Question: I have downloaded the csharp grammar project from here <URL>, and it runs fine.
But when I add 'output=AST' to the grammar, I get a TON of errors:

I am admittedly new to ANTLR, so I am not sure how to proceed at this point. I would have assumed this type would have existed in the antlr csharp runtime dll, but obviously not. Has anyone come across this problem before?
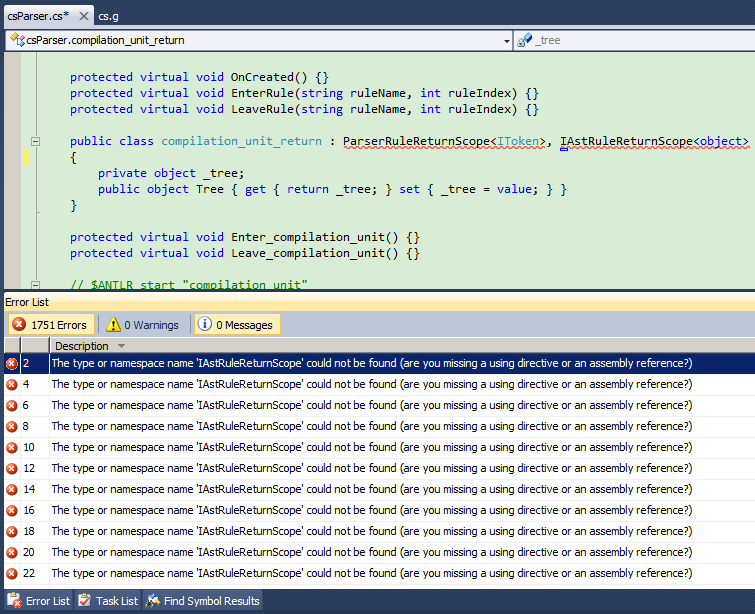
Answer: About a year ago I did a project with Antlr and ran into an issue where I got tons of errors. As odd as it sounds but by using an older runtime I got it to work. I think I used a dll that had been compiled for the 2.0 .Net Framework.
I do not remember exactly what the error was or what had actually caused it. All I remember is that it solved the issue. I have no idea if this will help in your situation but it's worth a shot if you are stuck.